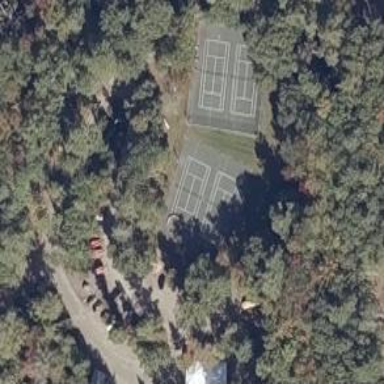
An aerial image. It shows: Tennis court on the leisure land pitch.